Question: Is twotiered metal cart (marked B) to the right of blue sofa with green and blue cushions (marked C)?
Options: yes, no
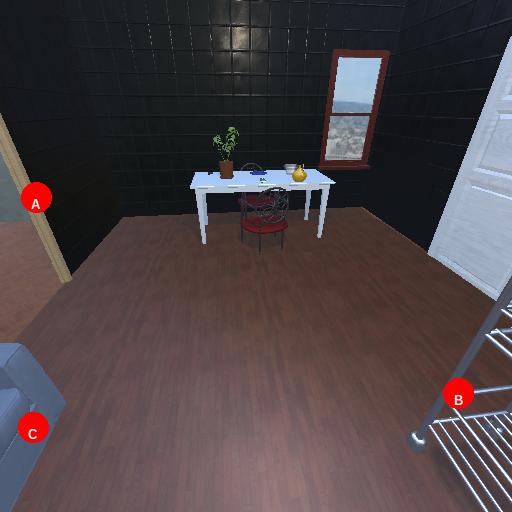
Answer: yes